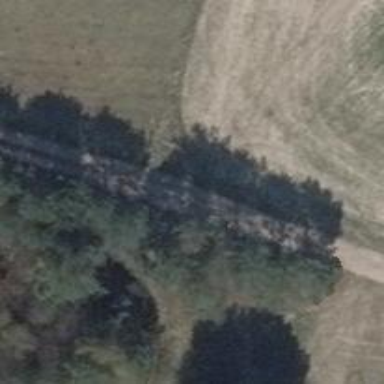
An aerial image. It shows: Track with ground surface of grade 2.